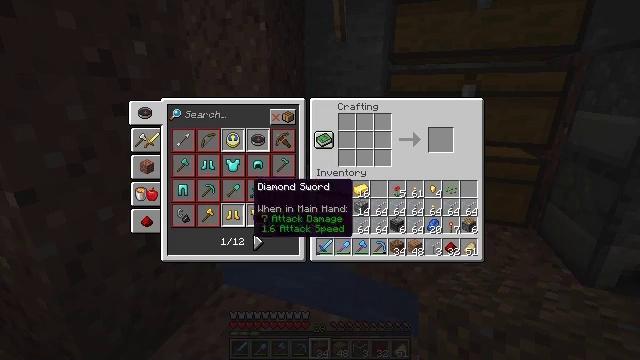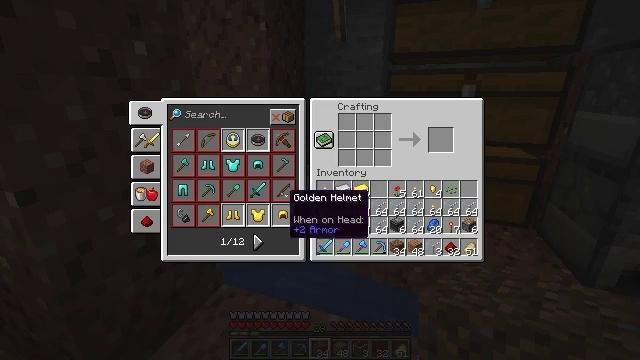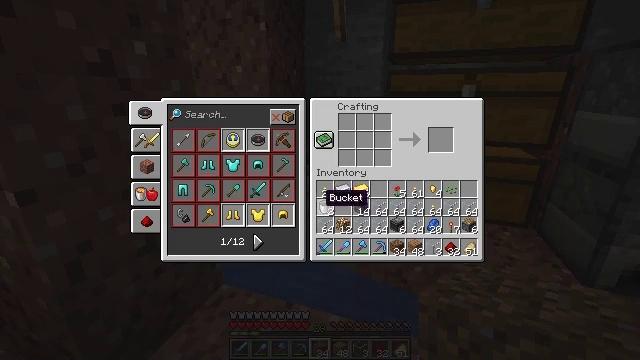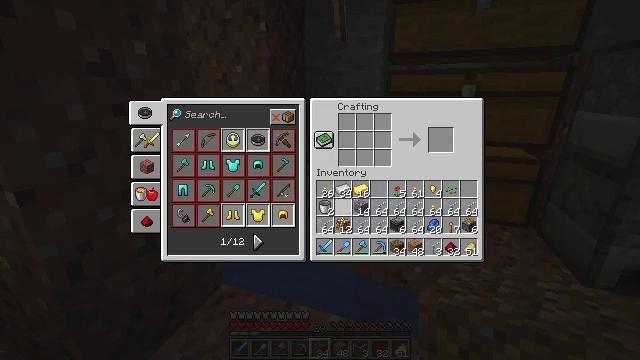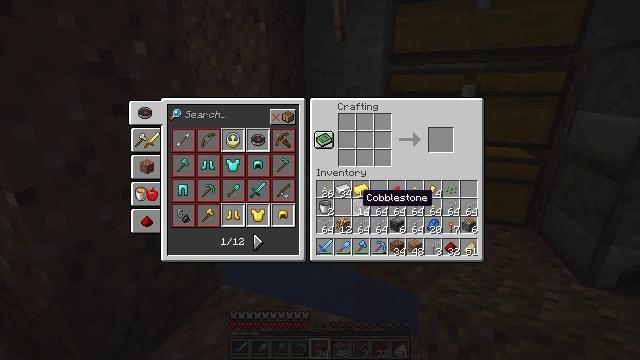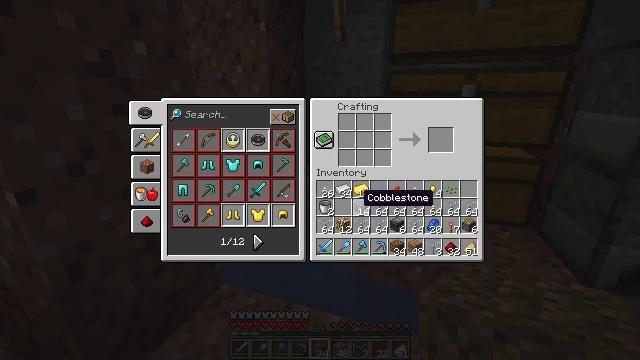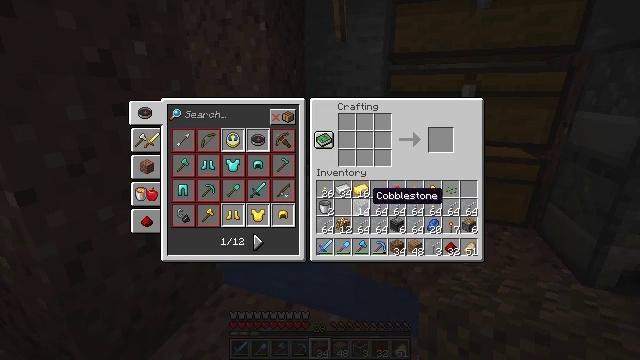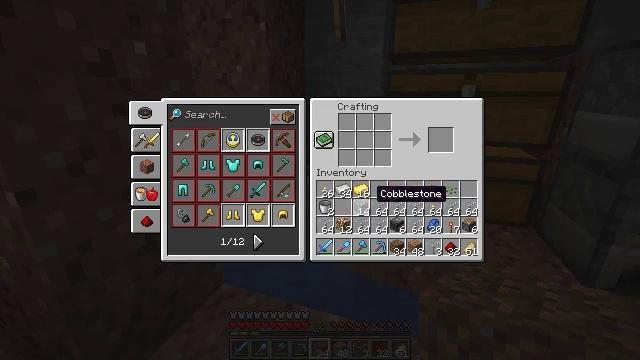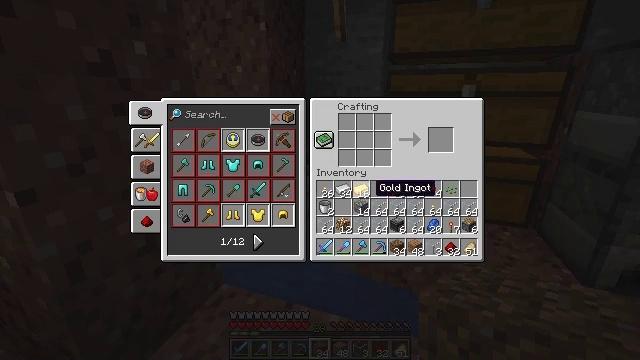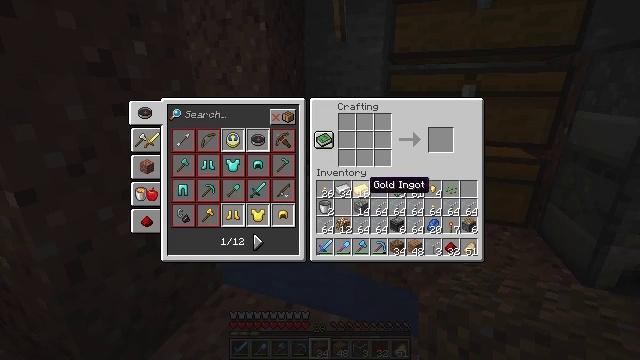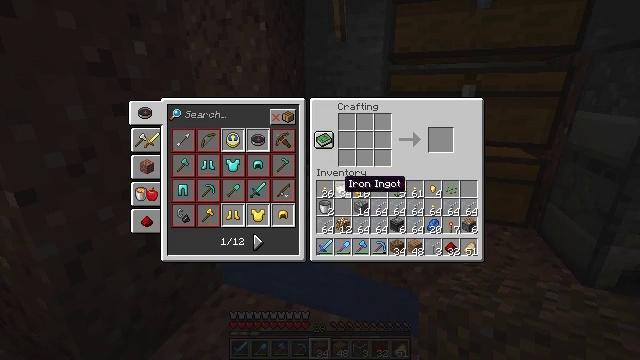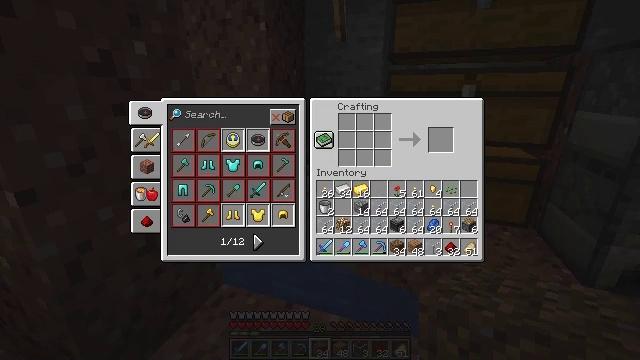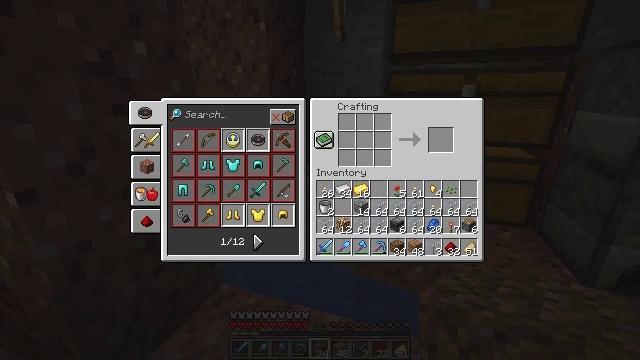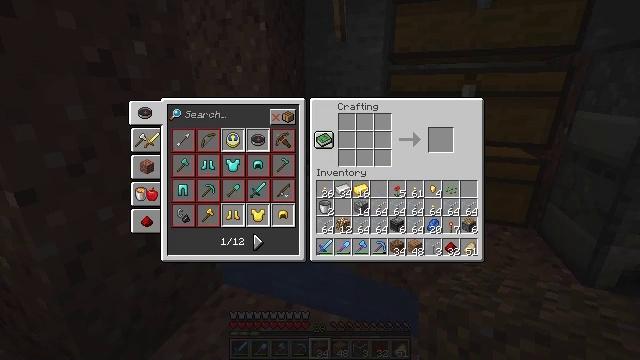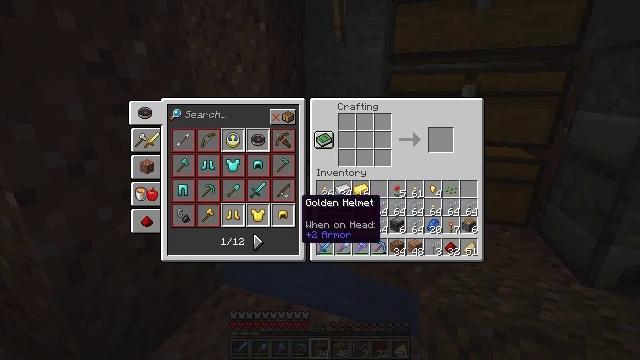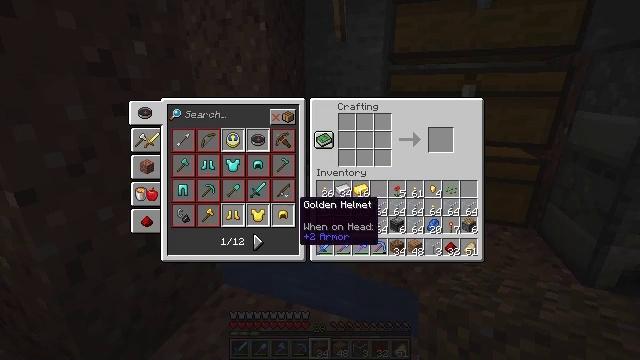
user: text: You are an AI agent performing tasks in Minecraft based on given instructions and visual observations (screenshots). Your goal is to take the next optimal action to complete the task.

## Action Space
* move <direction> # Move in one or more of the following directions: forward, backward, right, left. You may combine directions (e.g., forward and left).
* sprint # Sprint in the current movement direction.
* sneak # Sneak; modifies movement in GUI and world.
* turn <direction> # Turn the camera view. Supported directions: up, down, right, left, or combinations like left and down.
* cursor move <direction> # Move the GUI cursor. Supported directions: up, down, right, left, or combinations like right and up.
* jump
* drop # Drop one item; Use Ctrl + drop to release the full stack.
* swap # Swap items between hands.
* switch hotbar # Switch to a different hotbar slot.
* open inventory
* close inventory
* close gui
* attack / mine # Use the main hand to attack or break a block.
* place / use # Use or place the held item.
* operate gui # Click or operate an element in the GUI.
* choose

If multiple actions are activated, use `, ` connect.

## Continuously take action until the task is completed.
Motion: motion action
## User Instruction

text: Form a golden helmet using the crafting table and gold.
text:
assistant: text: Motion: cursor move right and down
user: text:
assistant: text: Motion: cursor move right
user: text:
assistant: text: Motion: cursor move right
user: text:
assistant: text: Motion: cursor move right
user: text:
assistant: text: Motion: no_op
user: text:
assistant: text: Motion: cursor move right
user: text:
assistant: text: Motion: no_op
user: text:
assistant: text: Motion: no_op
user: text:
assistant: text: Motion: no_op
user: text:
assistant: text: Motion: cursor move left
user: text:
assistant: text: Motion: cursor move left
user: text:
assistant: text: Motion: cursor move left
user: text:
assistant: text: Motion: no_op
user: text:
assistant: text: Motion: no_op
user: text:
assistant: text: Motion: no_op
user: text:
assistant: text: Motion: no_op
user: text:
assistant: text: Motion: no_op
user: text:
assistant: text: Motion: no_op
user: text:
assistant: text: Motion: no_op
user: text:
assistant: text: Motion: no_op
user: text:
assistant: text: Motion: no_op
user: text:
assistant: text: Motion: operate gui
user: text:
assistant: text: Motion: operate gui
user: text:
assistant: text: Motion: no_op
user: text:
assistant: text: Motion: cursor move right
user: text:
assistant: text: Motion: cursor move right and up
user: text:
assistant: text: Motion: cursor move right and up
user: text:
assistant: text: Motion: cursor move right and up
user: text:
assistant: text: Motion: cursor move right and up
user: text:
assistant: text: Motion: no_op